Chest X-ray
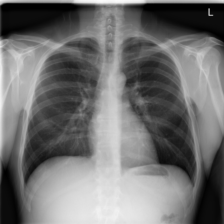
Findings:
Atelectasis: negative
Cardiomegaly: negative
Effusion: negative
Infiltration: negative
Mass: negative
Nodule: negative
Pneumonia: negative
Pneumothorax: negative
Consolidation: negative
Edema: negative
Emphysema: negative
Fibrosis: negative
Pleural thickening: negative
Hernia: negative